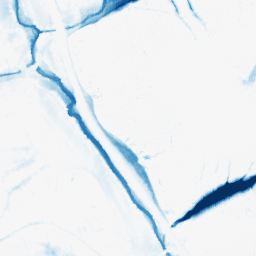
Category: morphological
Decomposition family: morphological_ellipse
Decomposition parameters: operation: closing
width: 30
height: 20
Upsampling method: fft_zeropad
Upsampling parameters: scale: 4
Upsampling scale: 4